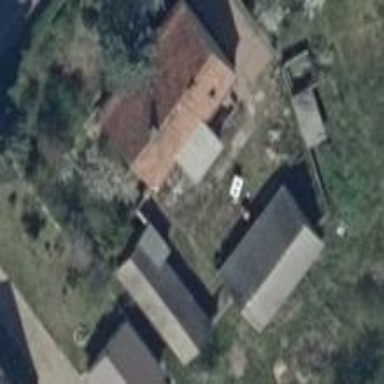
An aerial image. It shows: Grey house with flat roof.